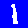
Digit: 1